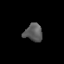
Tissue: lung
Cell type: Epithelial cells
Senescence score: 0.2258
Nuclear area (px): 313
Mean DAPI intensity: 91.997